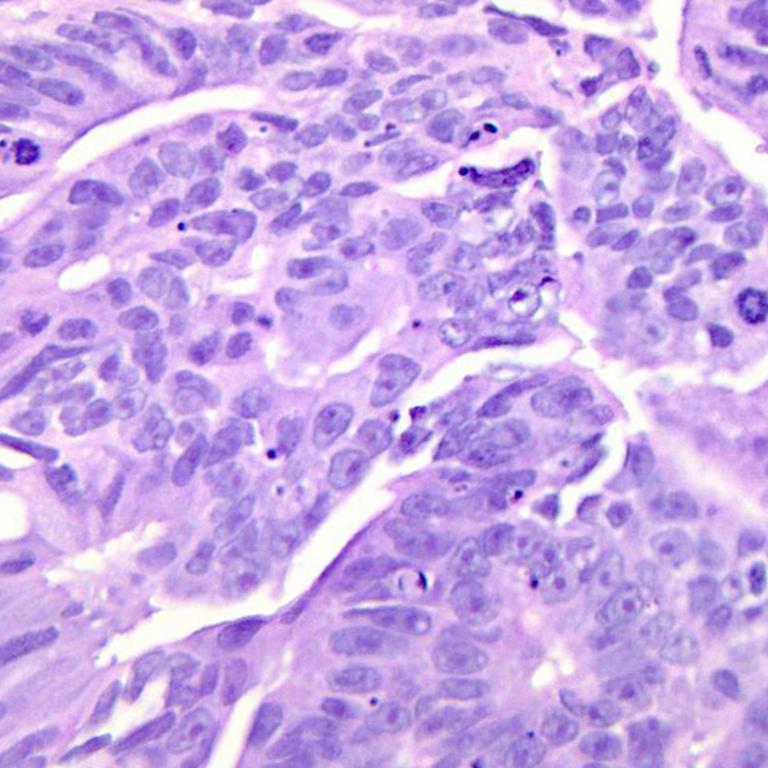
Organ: colon
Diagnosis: adenocarcinomas